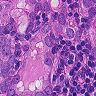
Metastatic tissue present: yes